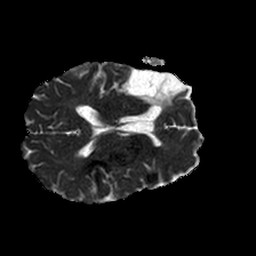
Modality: ADC
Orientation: axial
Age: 54
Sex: female
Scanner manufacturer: philips
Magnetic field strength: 1.5 T
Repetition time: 3.395 s
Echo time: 0.06922 s